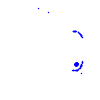
Particle: electron